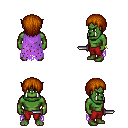
a pixel art fantasy rpg character, male body template, orc, green skin, maroon tattered cape, red pants, brunette plain hairstyle, bracelets, dagger, four views (front, back, left, right), 2x2 character sprite sheet, small pixel art, hard edges, no anti-aliasing